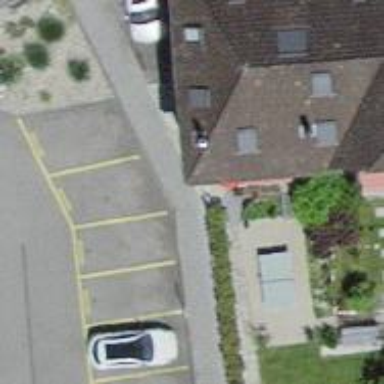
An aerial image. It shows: Residential building.